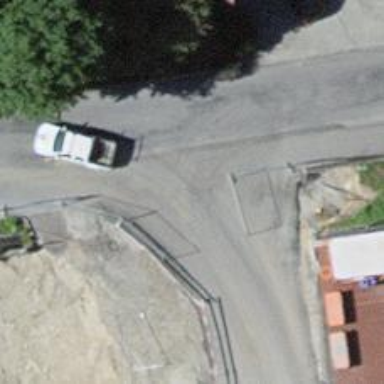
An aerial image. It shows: Kerb barrier.